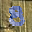
Label: 8